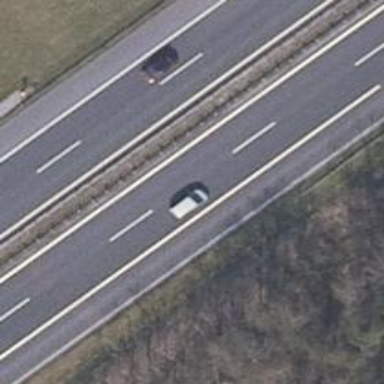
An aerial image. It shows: Asphalt motorway.